Aerial crown-view tile of a tropical tree (Barro Colorado Island, Panama), acquired 20250124:
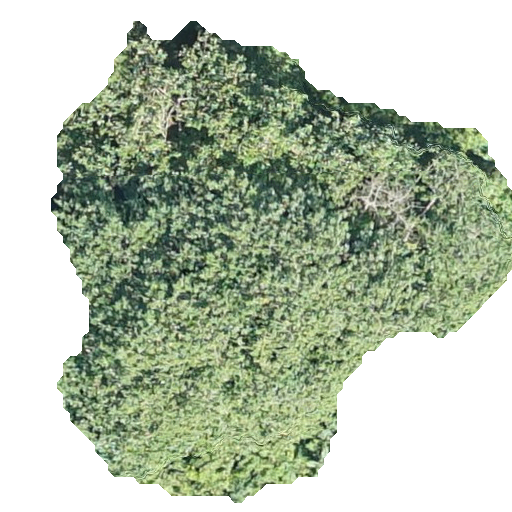
Species: Hieronyma alchorneoides
GBIF accepted scientific name: Hieronyma alchorneoides
Crown area: 221.341 m²